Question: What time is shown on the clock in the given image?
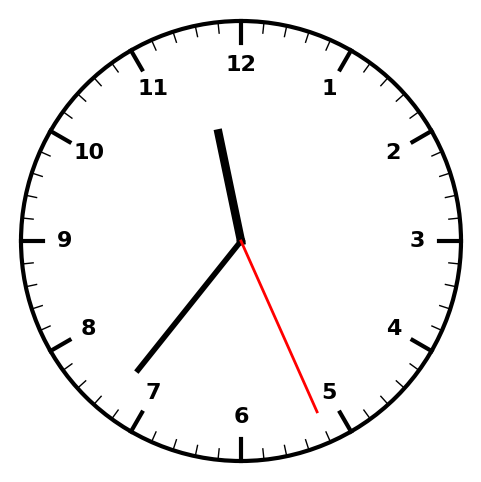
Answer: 11:36:26